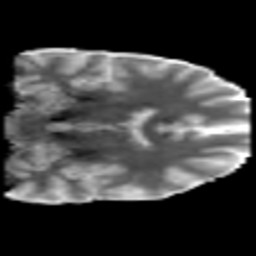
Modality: MD
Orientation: coronal
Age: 33
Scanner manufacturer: philips
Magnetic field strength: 3 T
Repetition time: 8.6 s
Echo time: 0.127 s